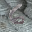
Label: 6